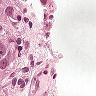
Metastatic tissue present: yes